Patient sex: M
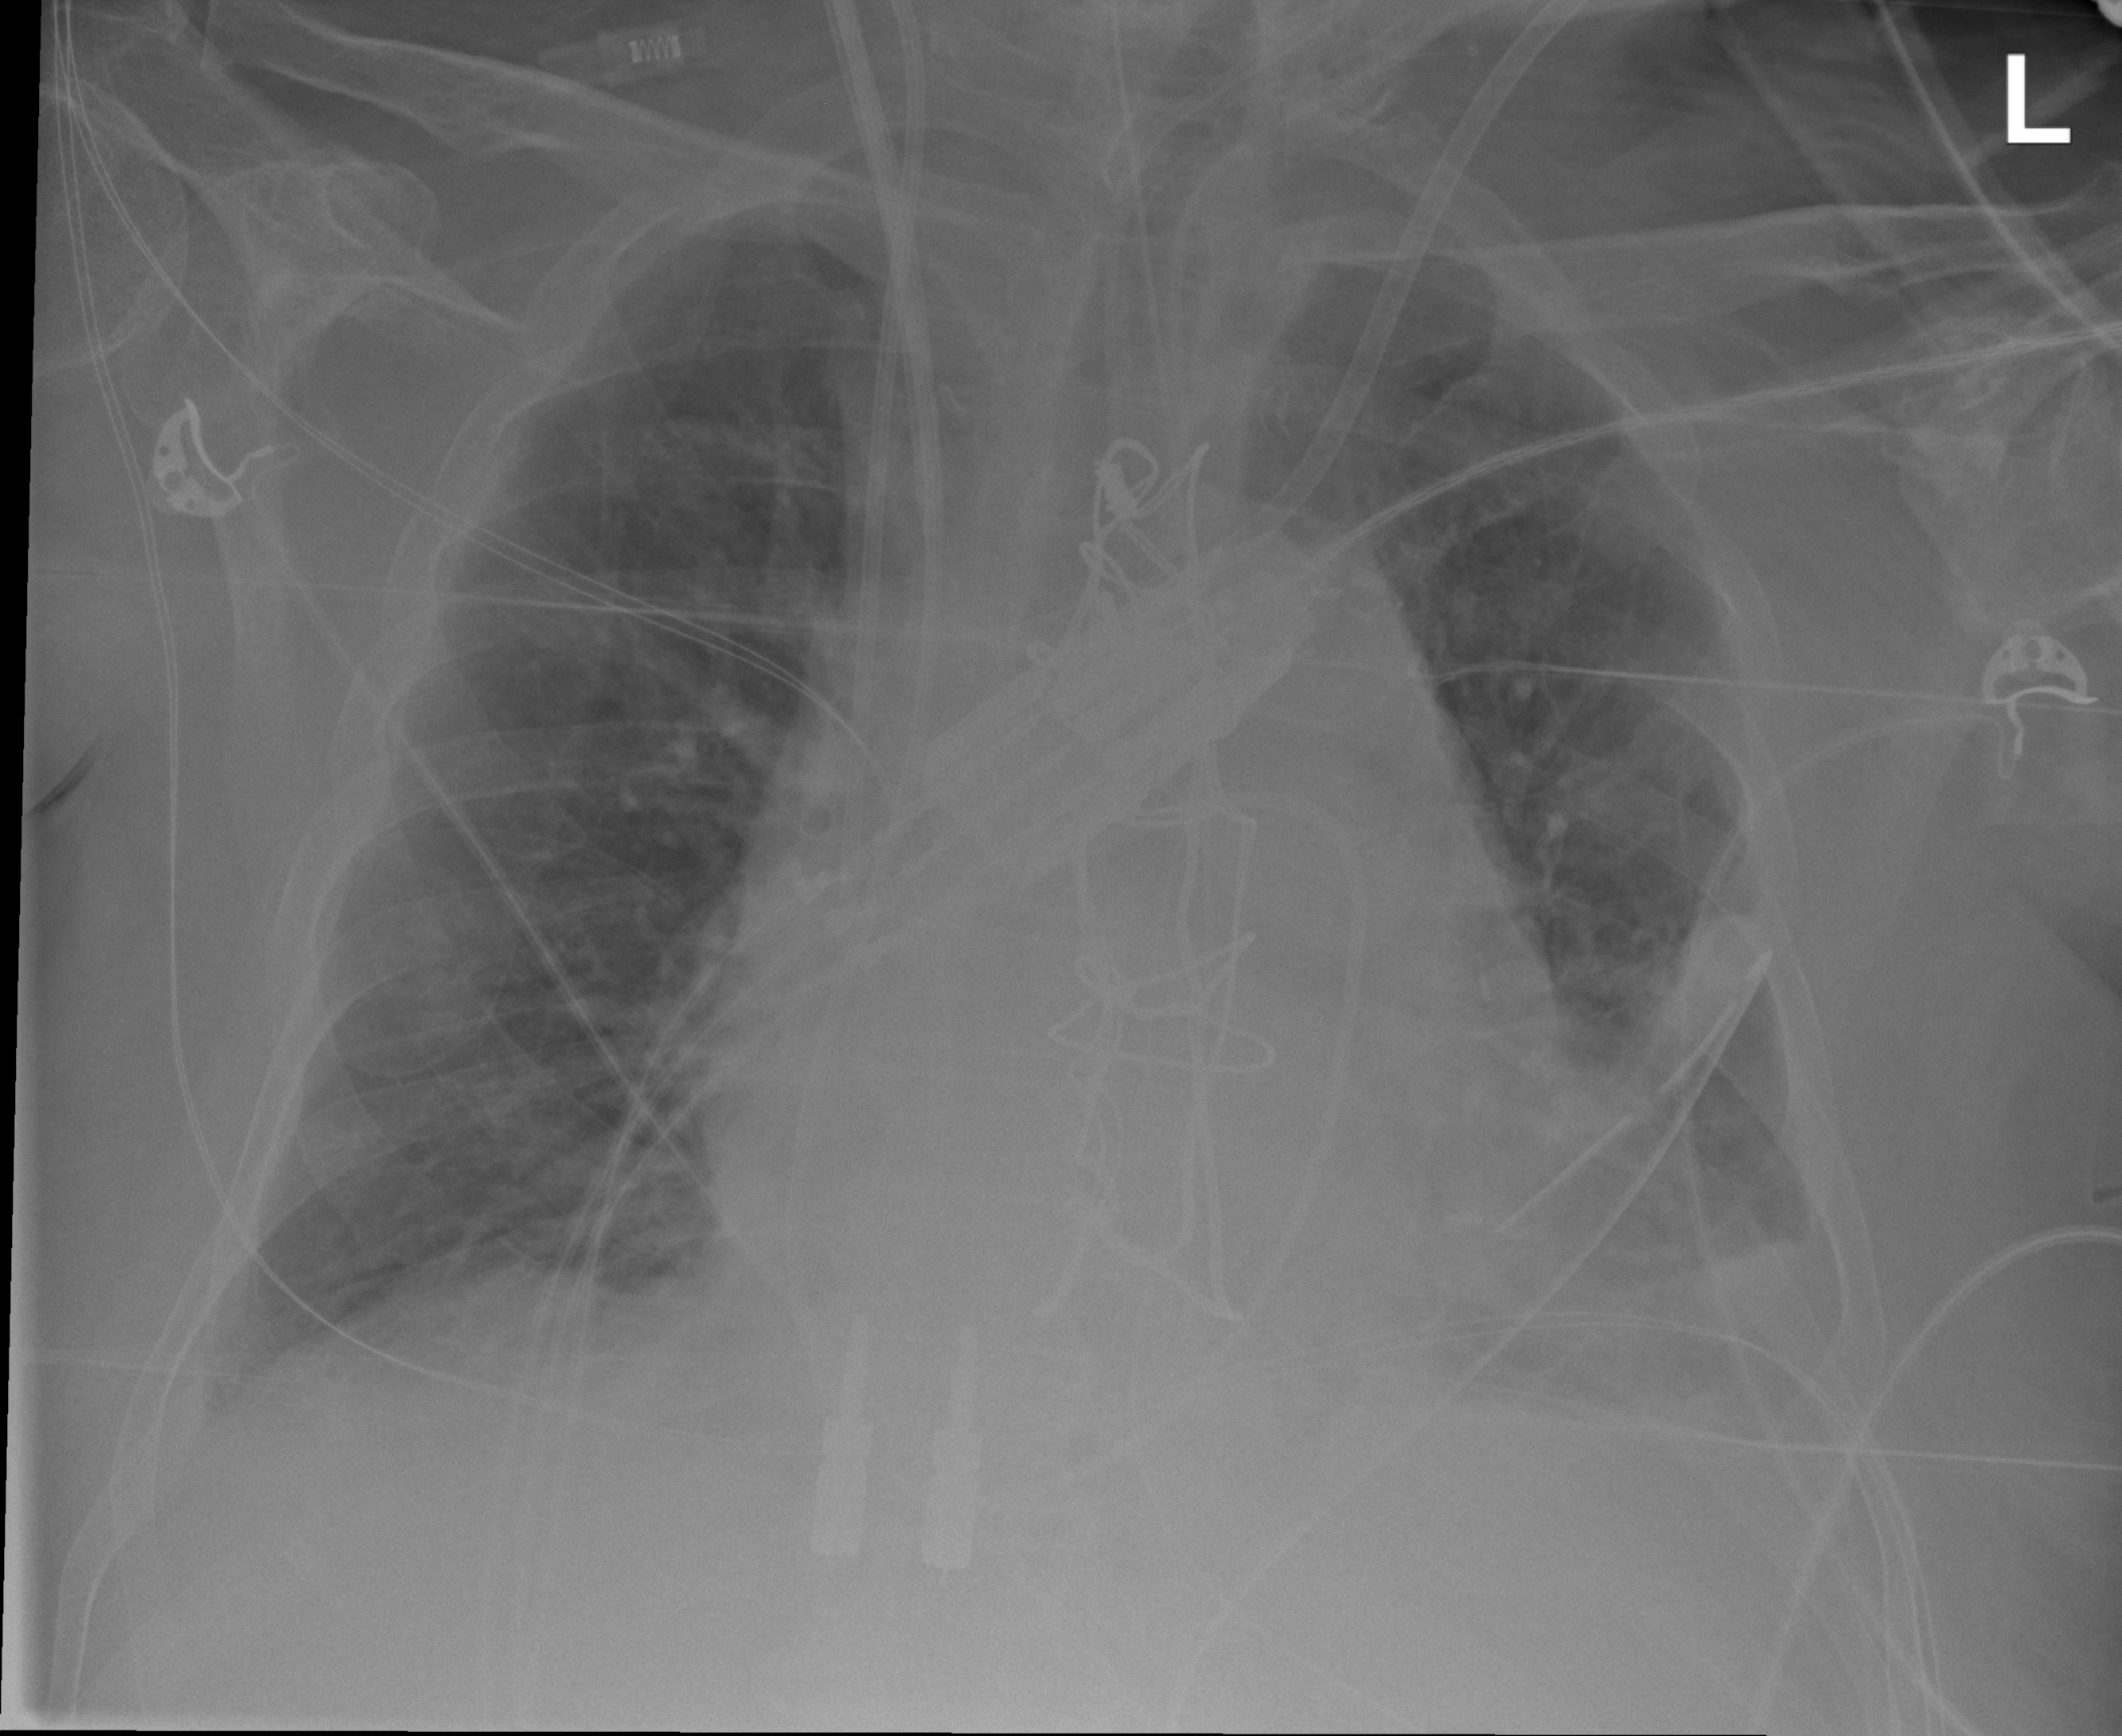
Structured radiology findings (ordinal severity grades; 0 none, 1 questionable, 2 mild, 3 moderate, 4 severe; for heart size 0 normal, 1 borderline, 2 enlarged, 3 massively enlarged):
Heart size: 2
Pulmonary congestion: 2
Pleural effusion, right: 2
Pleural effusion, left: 2
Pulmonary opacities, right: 0
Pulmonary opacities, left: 0
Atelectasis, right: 0
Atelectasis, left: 2